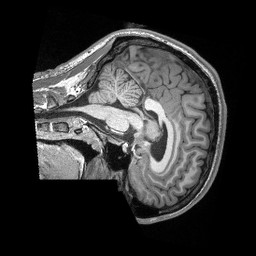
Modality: T1w
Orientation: sagittal
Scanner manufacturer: siemens
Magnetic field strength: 3 T
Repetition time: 2.3 s
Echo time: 0.00308 s